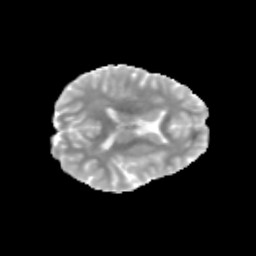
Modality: MD
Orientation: axial
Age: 11
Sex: female
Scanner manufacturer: siemens
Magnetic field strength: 3 T
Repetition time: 3.8 s
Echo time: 0.07 s